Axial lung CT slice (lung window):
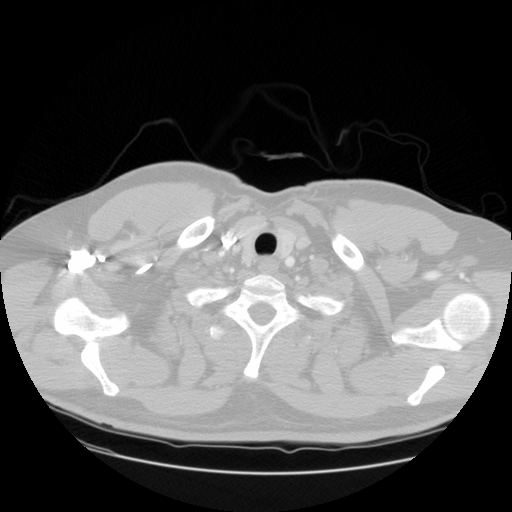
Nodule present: no